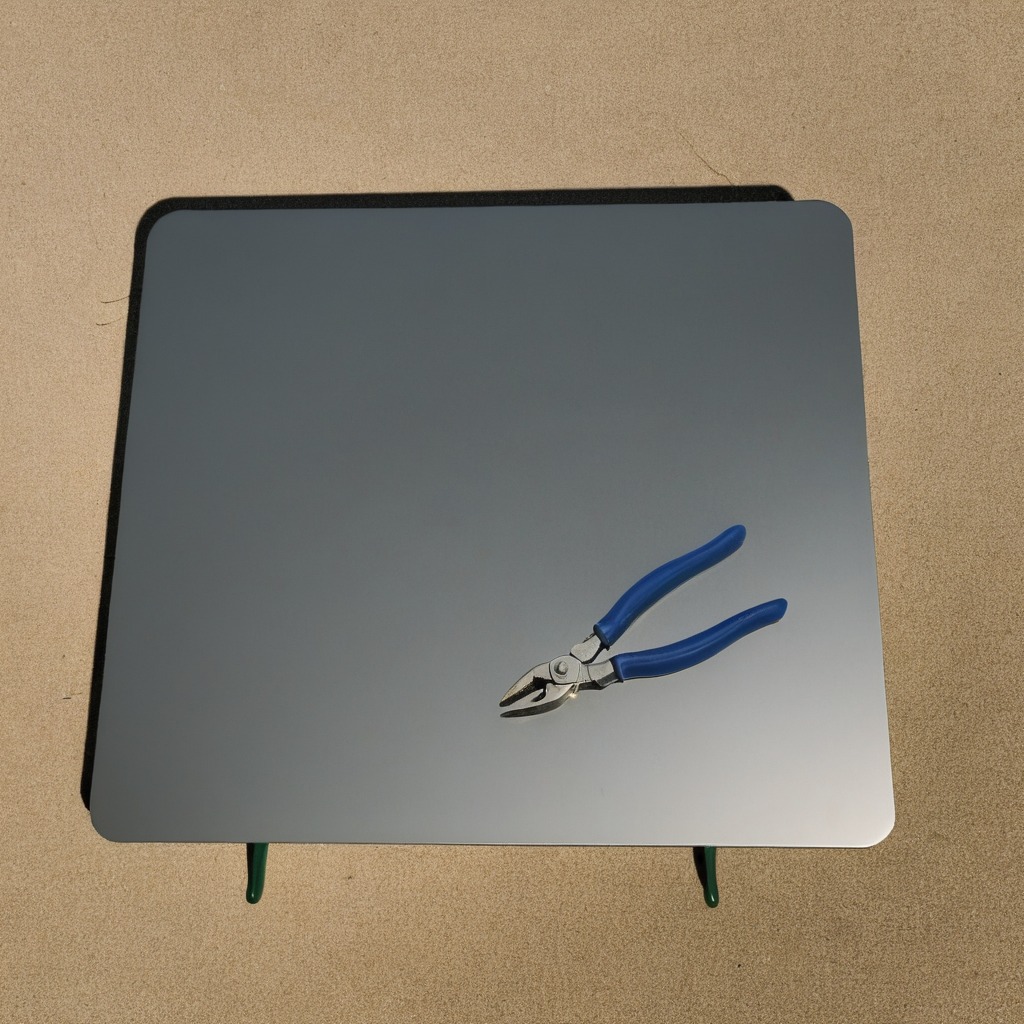
A plier is lying on the table.